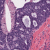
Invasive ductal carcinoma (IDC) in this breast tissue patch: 0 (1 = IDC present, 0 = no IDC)